Question: I have an app that's been in production for a while, but on iOS 7 there is a noticeable delay in transitions after interacting with the app for a bit. I used time profiler to see what's taking long, and 'cache_eraseImp_nolock' seems to be the culprit. (It's taking more time than 'objc_msgSend'!) It seems like this is called when view controller transition happens. (Pushing a view controller, presenting a modal view controller, etc.)
Did anyone see something similar? What can I do to prevent this problem?
I'm trying to reproduce this issue with an app built from scratch, but no luck so far.

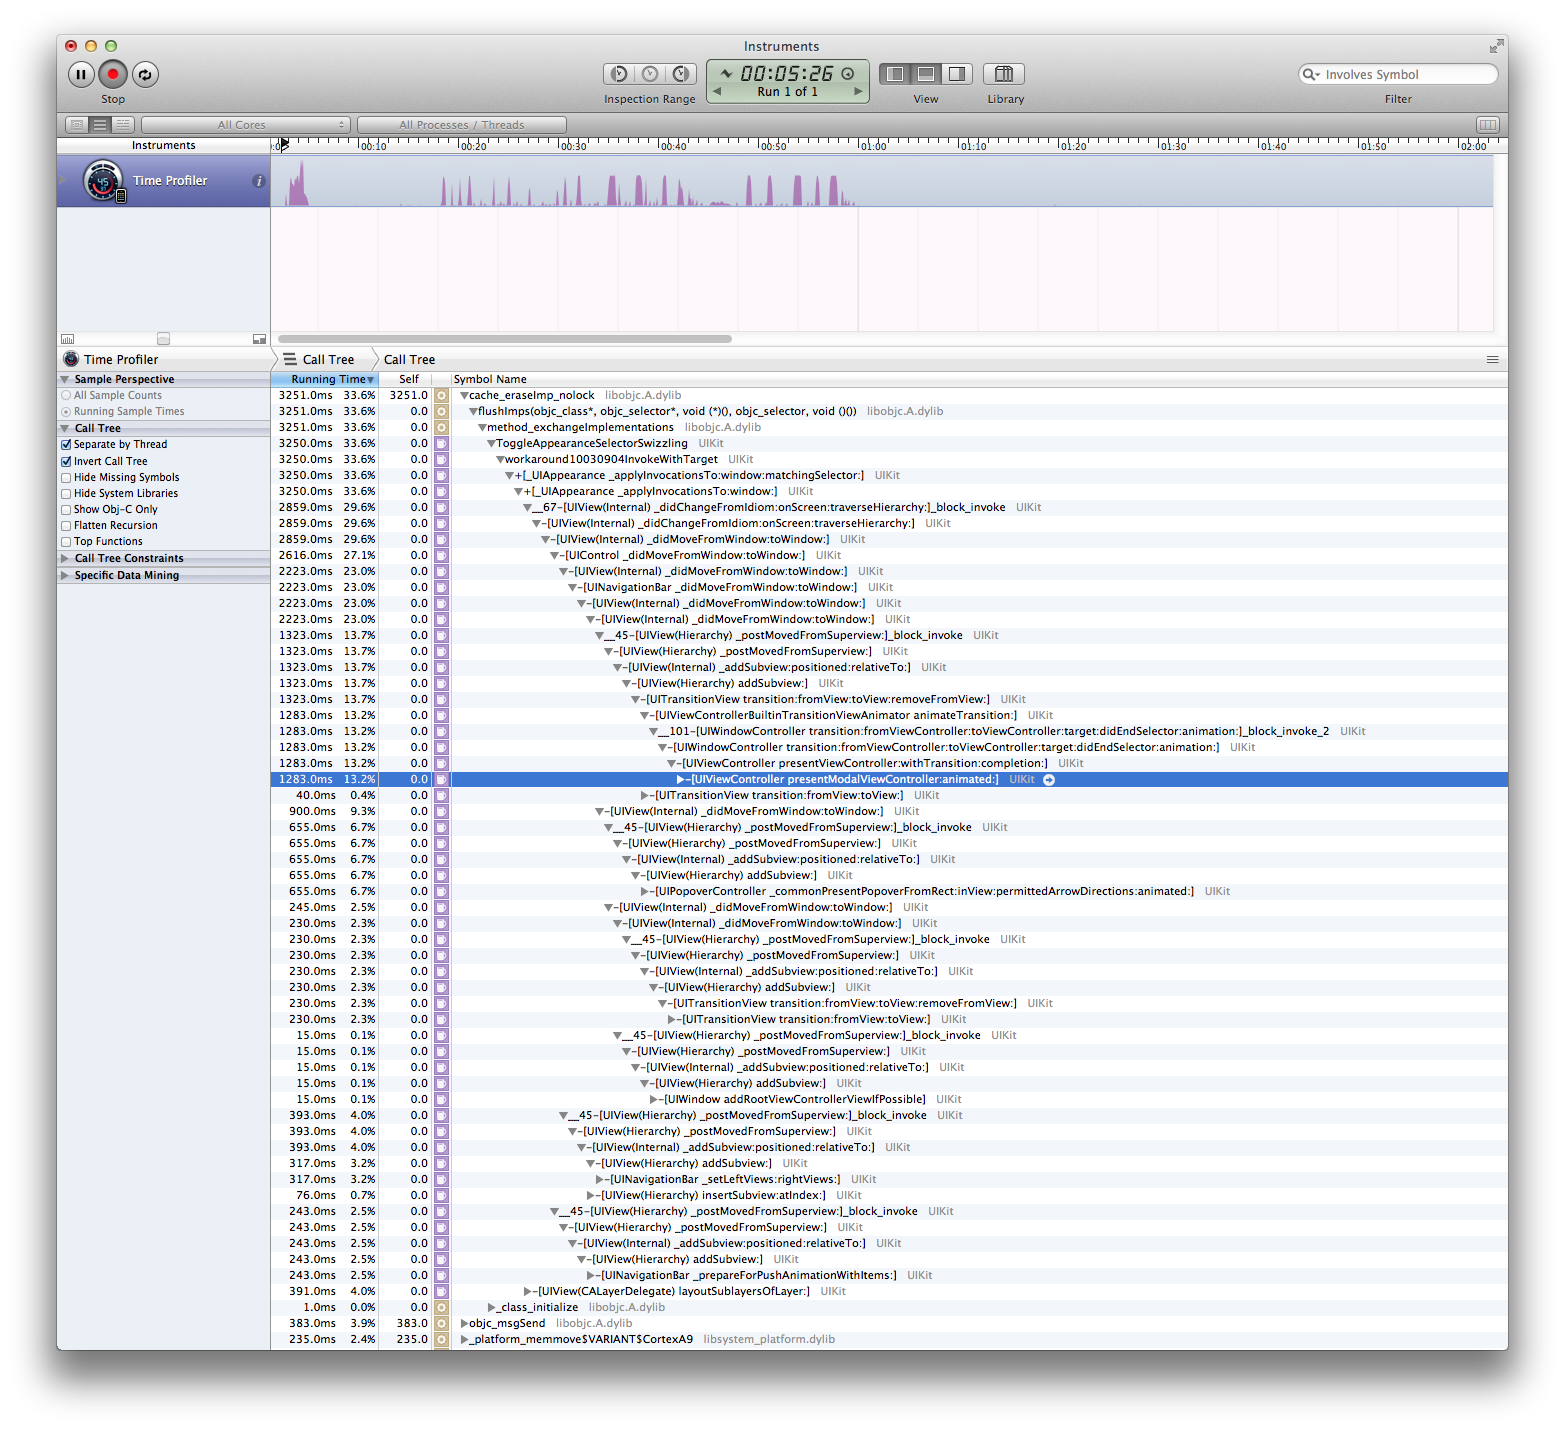
Answer: *
iOS 7.1 seems to have fixed a lot of what was wrong before and sped up UIAppearance's interactions with the runtime. Still, the semantics of UIAppearance have changed drastically since iOS 6. Exercise caution.